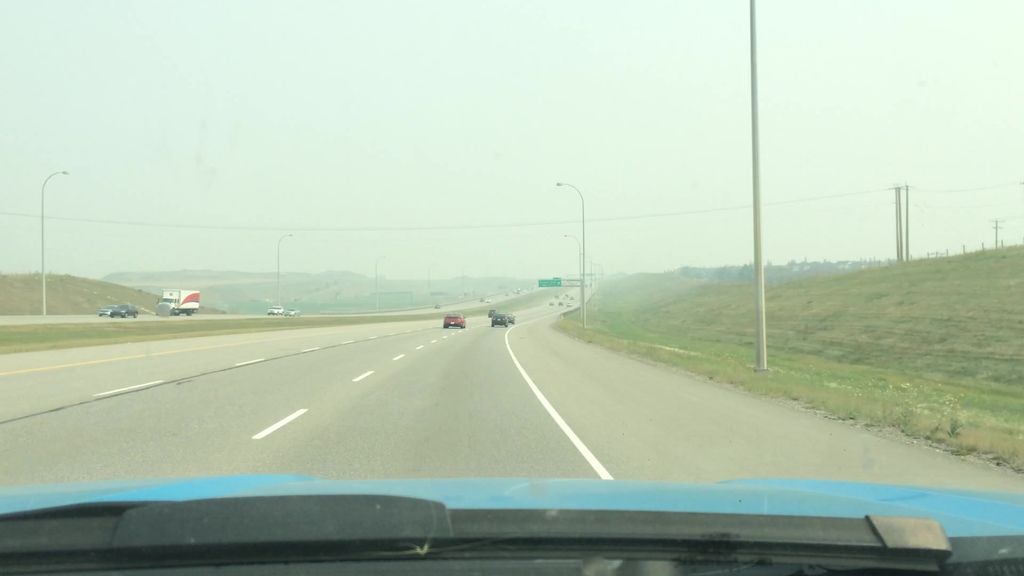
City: calgary